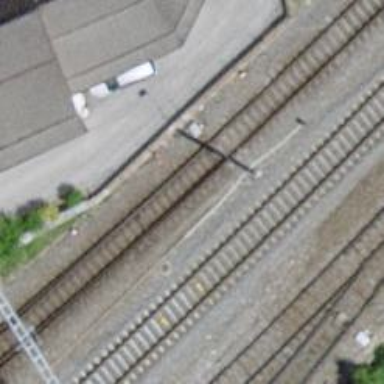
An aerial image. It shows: Railway switch.